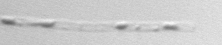
Label: Leptocylindrus